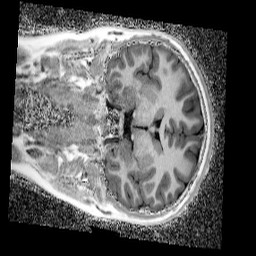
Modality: UNIT1_denoised
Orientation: coronal
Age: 12
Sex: female
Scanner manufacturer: siemens
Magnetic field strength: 3 T
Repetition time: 4 s
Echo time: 0.00299 s